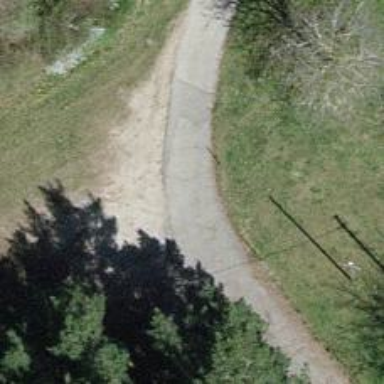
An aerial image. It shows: Asphalt road in residential area.